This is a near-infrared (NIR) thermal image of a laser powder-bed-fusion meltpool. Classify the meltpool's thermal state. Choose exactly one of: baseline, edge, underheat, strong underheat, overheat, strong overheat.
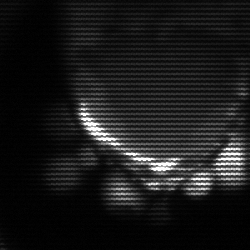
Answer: baseline